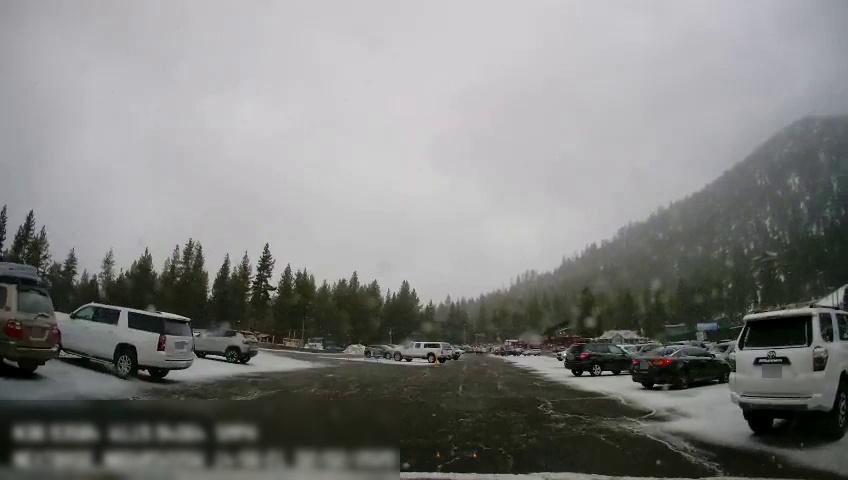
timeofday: Day
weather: Snowy
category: Vehicles | Car
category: Vehicles | Car
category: Vehicles | SUV
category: Vehicles | SUV
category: Vehicles | SUV
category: Vehicles | Truck
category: Vehicles | SUV
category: Vehicles | SUV
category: Vehicles | Car
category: Drivable Space